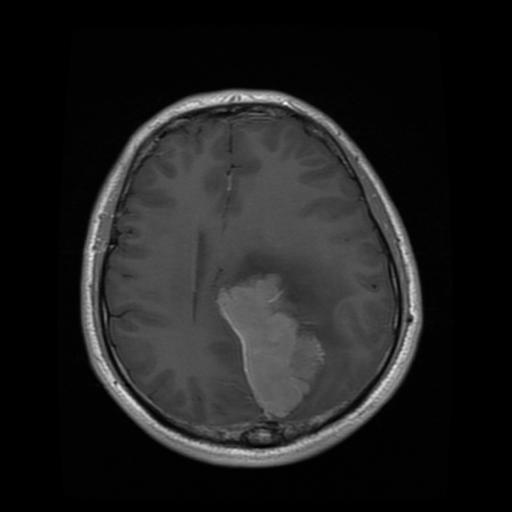
Label: meningioma